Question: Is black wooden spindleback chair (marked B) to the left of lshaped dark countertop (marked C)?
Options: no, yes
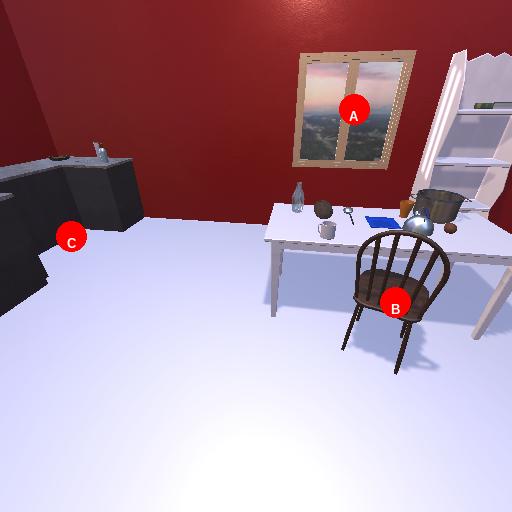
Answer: no